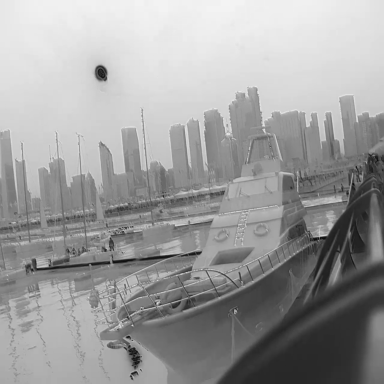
There are five objects shown in the infrared image, including a canoe, and four sailboats.